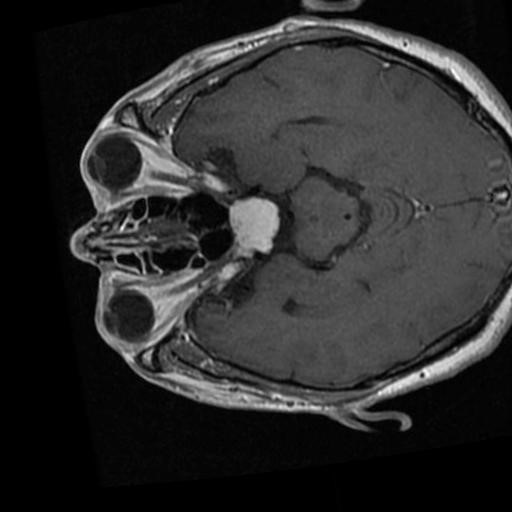
Label: brain_menin